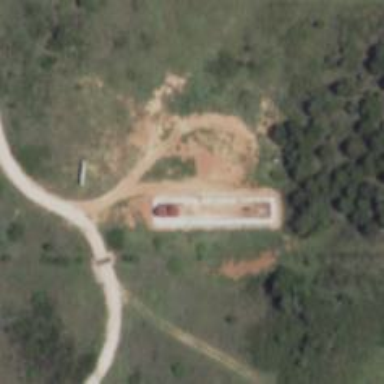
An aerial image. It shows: Storage tank with man-made structure.